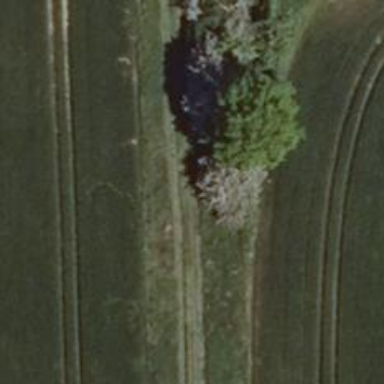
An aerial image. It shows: Grass track with grade 5 tracktype.